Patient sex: F
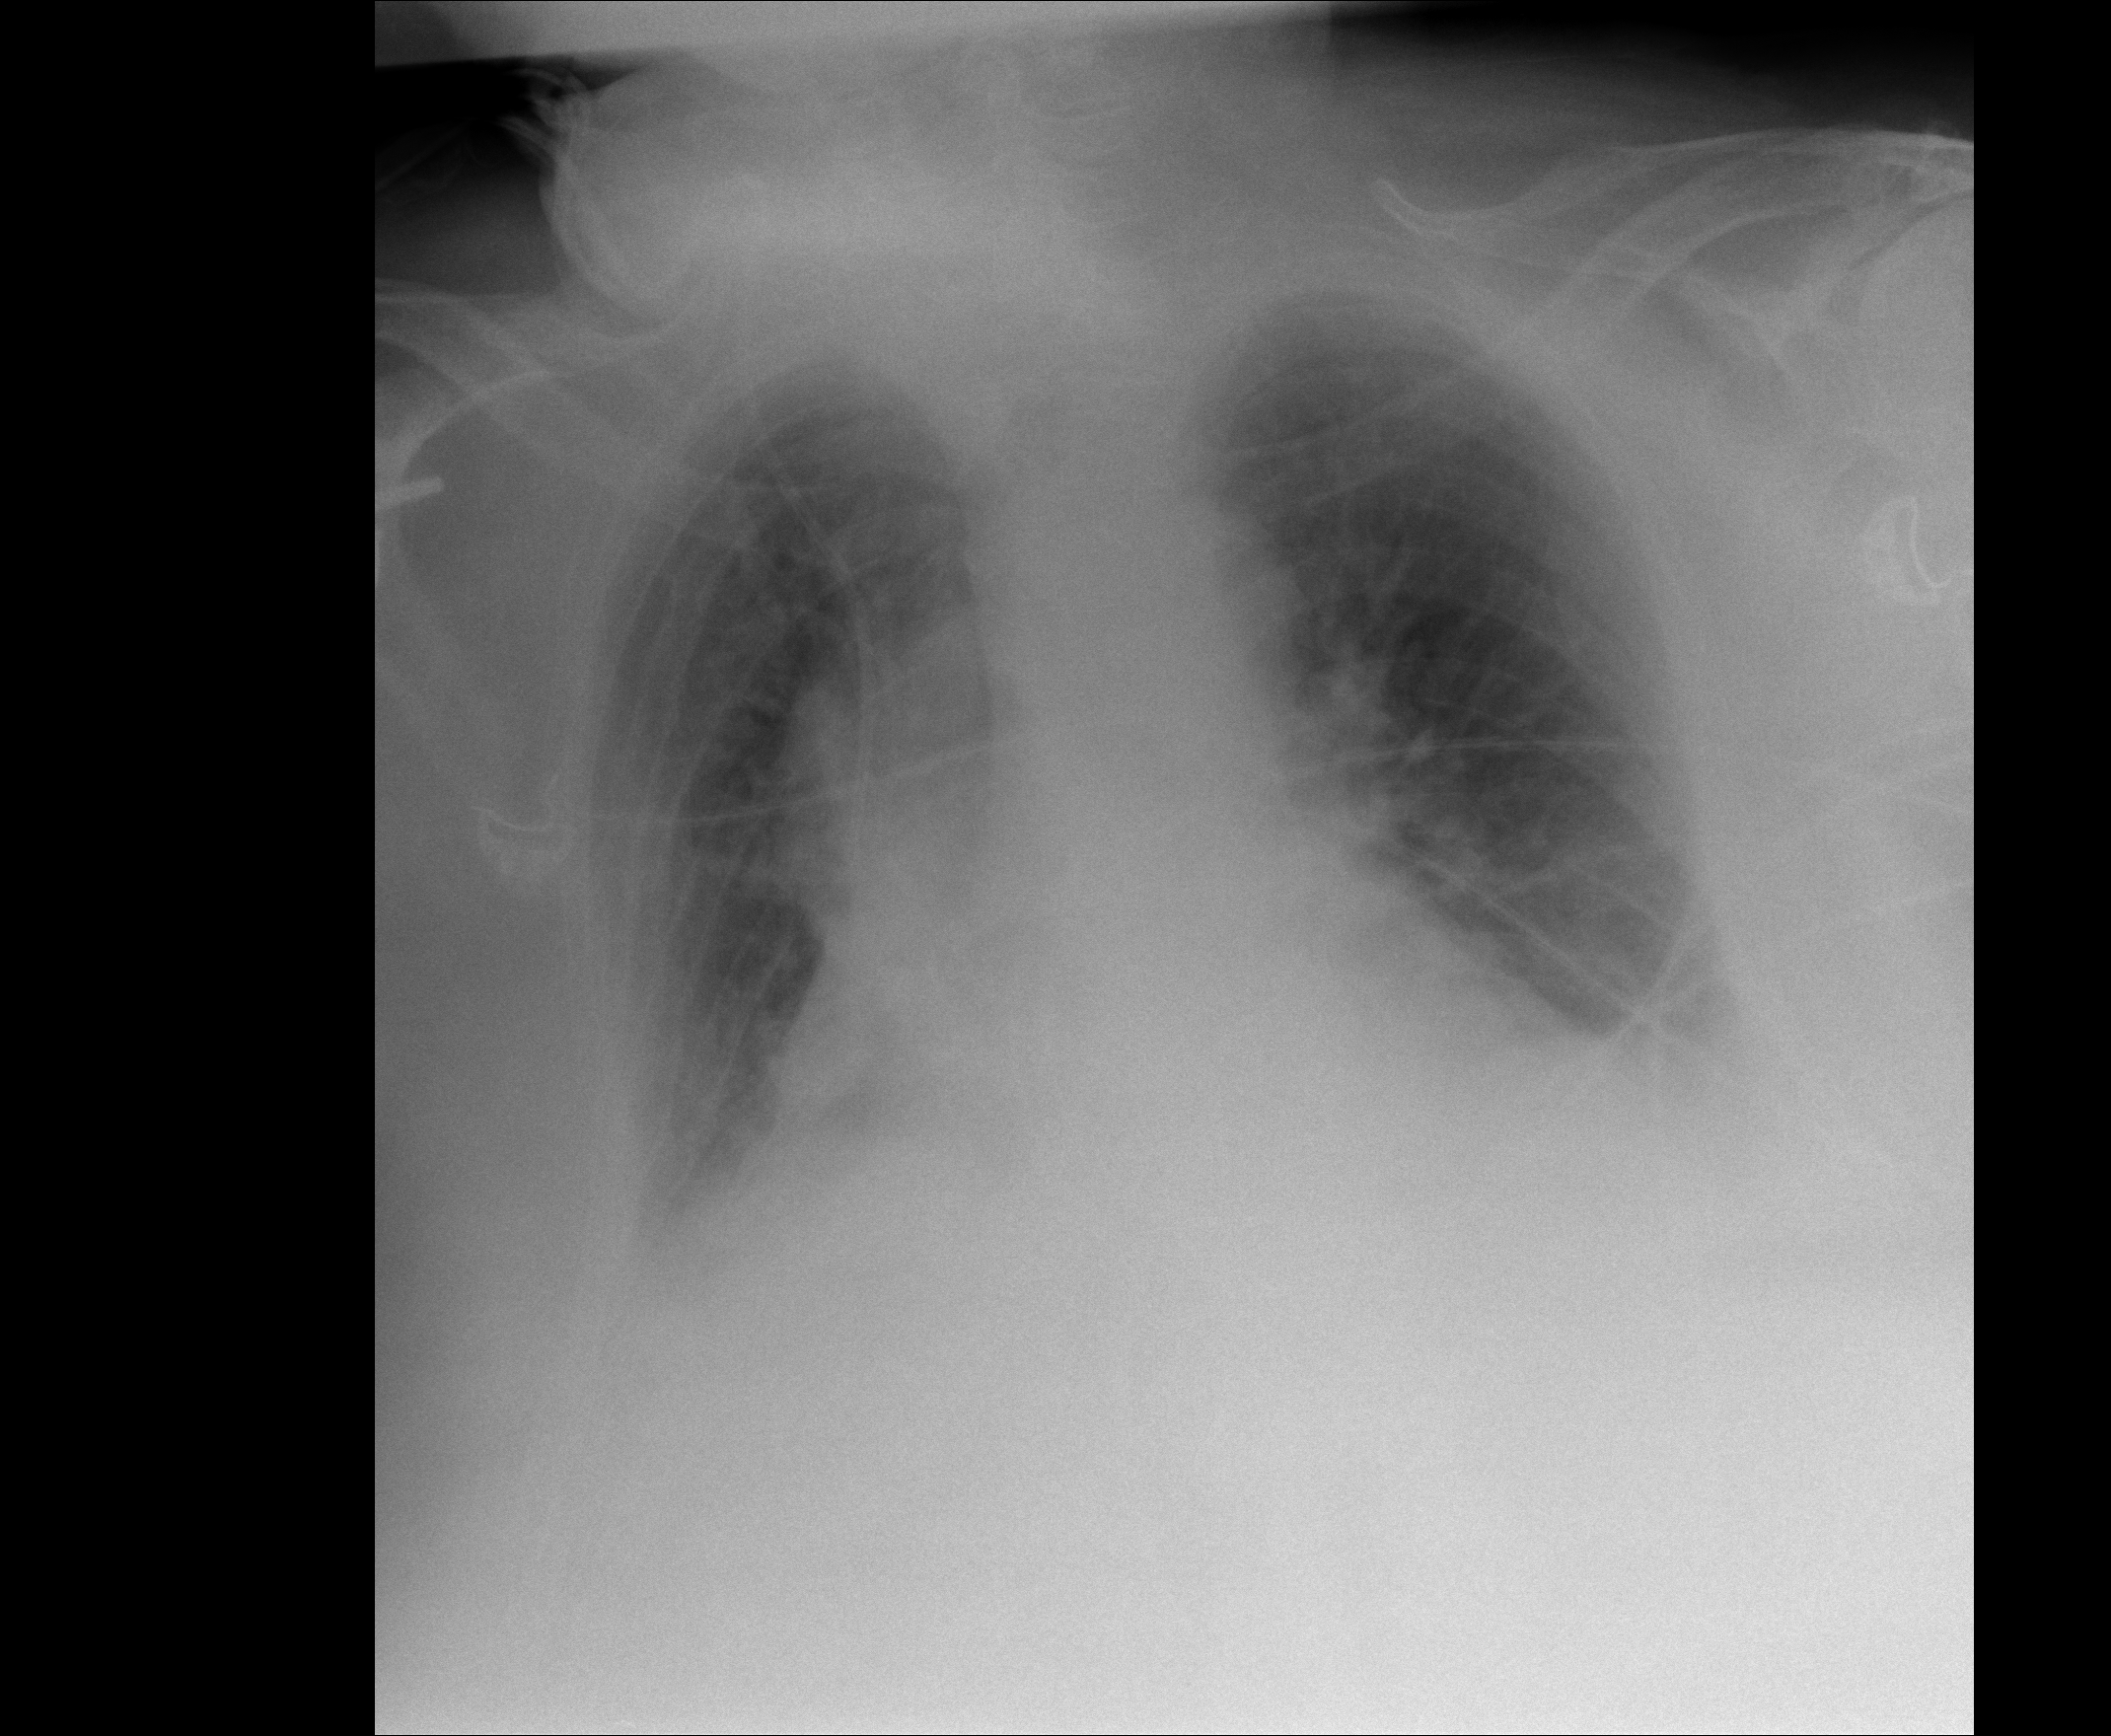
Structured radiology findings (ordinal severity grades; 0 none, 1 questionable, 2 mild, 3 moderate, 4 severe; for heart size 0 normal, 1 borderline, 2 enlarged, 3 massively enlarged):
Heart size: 2
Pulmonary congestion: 2
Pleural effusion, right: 2
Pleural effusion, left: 2
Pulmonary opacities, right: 0
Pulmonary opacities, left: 0
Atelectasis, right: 0
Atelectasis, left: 0